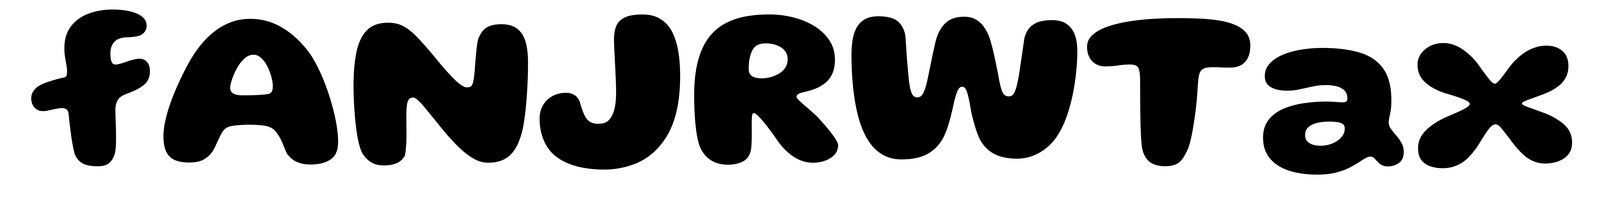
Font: Gluten_Bold